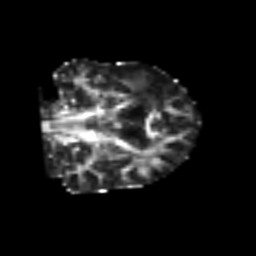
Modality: FA
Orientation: coronal
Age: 76
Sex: female
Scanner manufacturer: siemens
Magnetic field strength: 3 T
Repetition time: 6.1 s
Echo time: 0.101 s